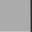
Piece: xx